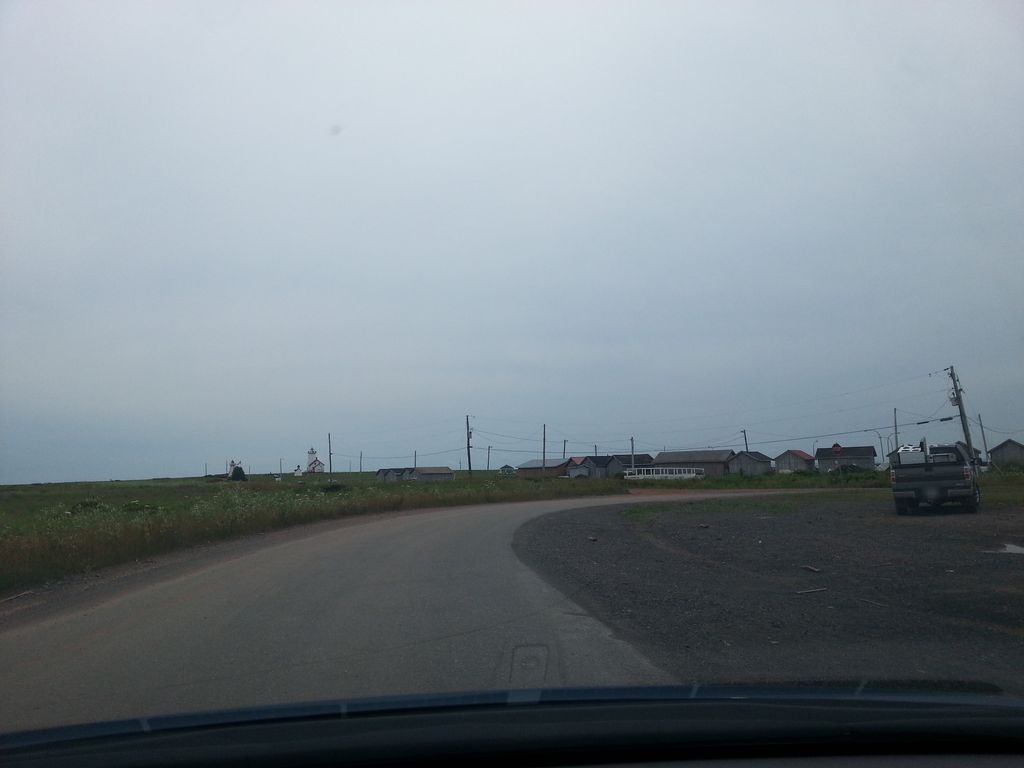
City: charlottetown